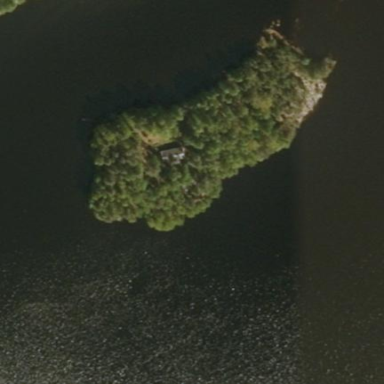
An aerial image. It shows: Island.